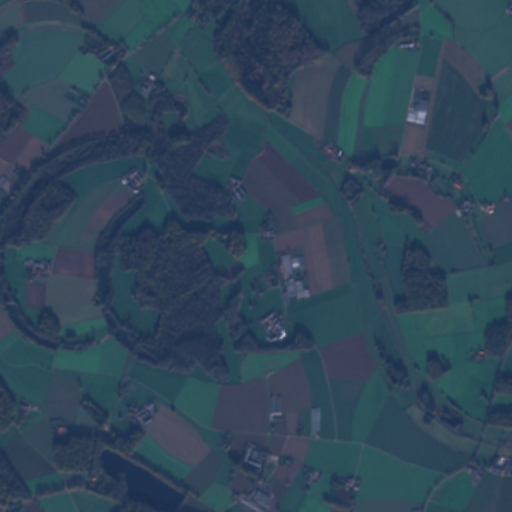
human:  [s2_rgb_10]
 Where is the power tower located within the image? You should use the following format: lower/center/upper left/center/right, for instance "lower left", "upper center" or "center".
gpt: The power tower is located in the lower right of the image.
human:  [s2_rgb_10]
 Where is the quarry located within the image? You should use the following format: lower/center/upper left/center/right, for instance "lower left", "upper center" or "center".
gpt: There is no quarry in the image.